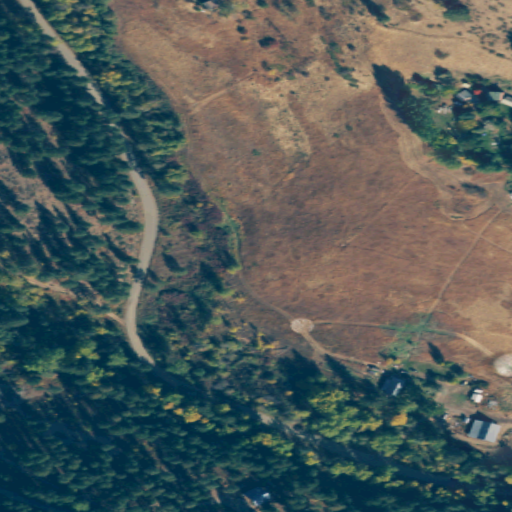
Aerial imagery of valley in Washington named Smith Canyon containing shrub, low intensity development, evergreen forest, grassland, open development, woody wetlands, and medium intensity development